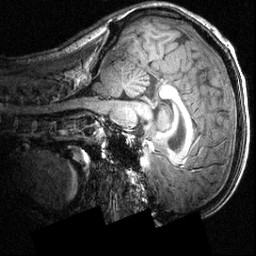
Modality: T1w
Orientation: sagittal
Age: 20
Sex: male
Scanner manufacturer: siemens
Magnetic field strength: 3.951 T
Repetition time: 1.5 s
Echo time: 0.00335 s